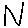
Label: zigzag